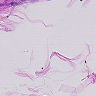
Metastatic tissue present: no